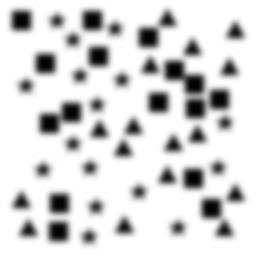
Squares: 16
Triangles: 16
Stars: 16
Total shapes: 48